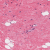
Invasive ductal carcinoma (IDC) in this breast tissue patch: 0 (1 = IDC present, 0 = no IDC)